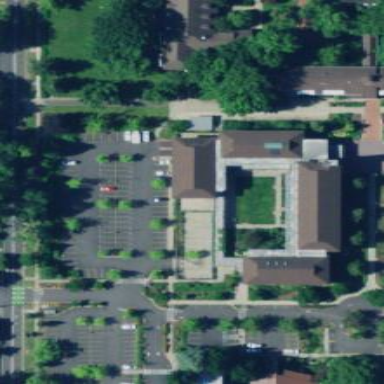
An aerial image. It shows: University building.